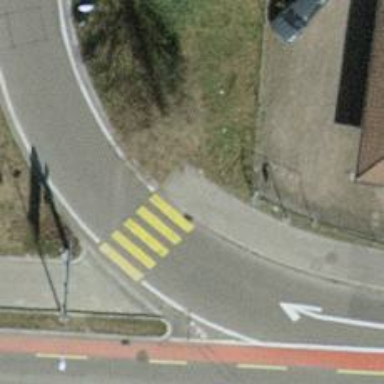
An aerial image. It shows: Kerb serving as barrier.